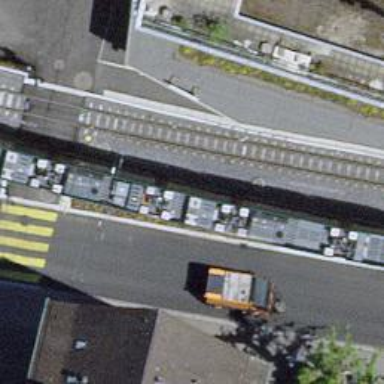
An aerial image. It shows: Tram stop with stop position for public transport.